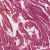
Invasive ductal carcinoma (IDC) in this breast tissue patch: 0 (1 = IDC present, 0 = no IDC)